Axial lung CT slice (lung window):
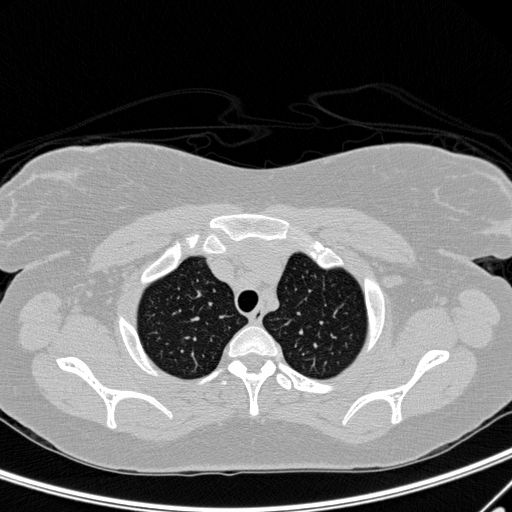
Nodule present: no